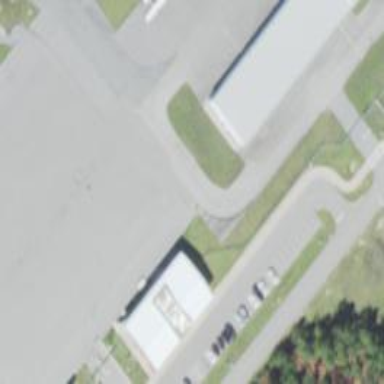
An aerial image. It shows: Asphalt taxiway in the airport.